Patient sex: F
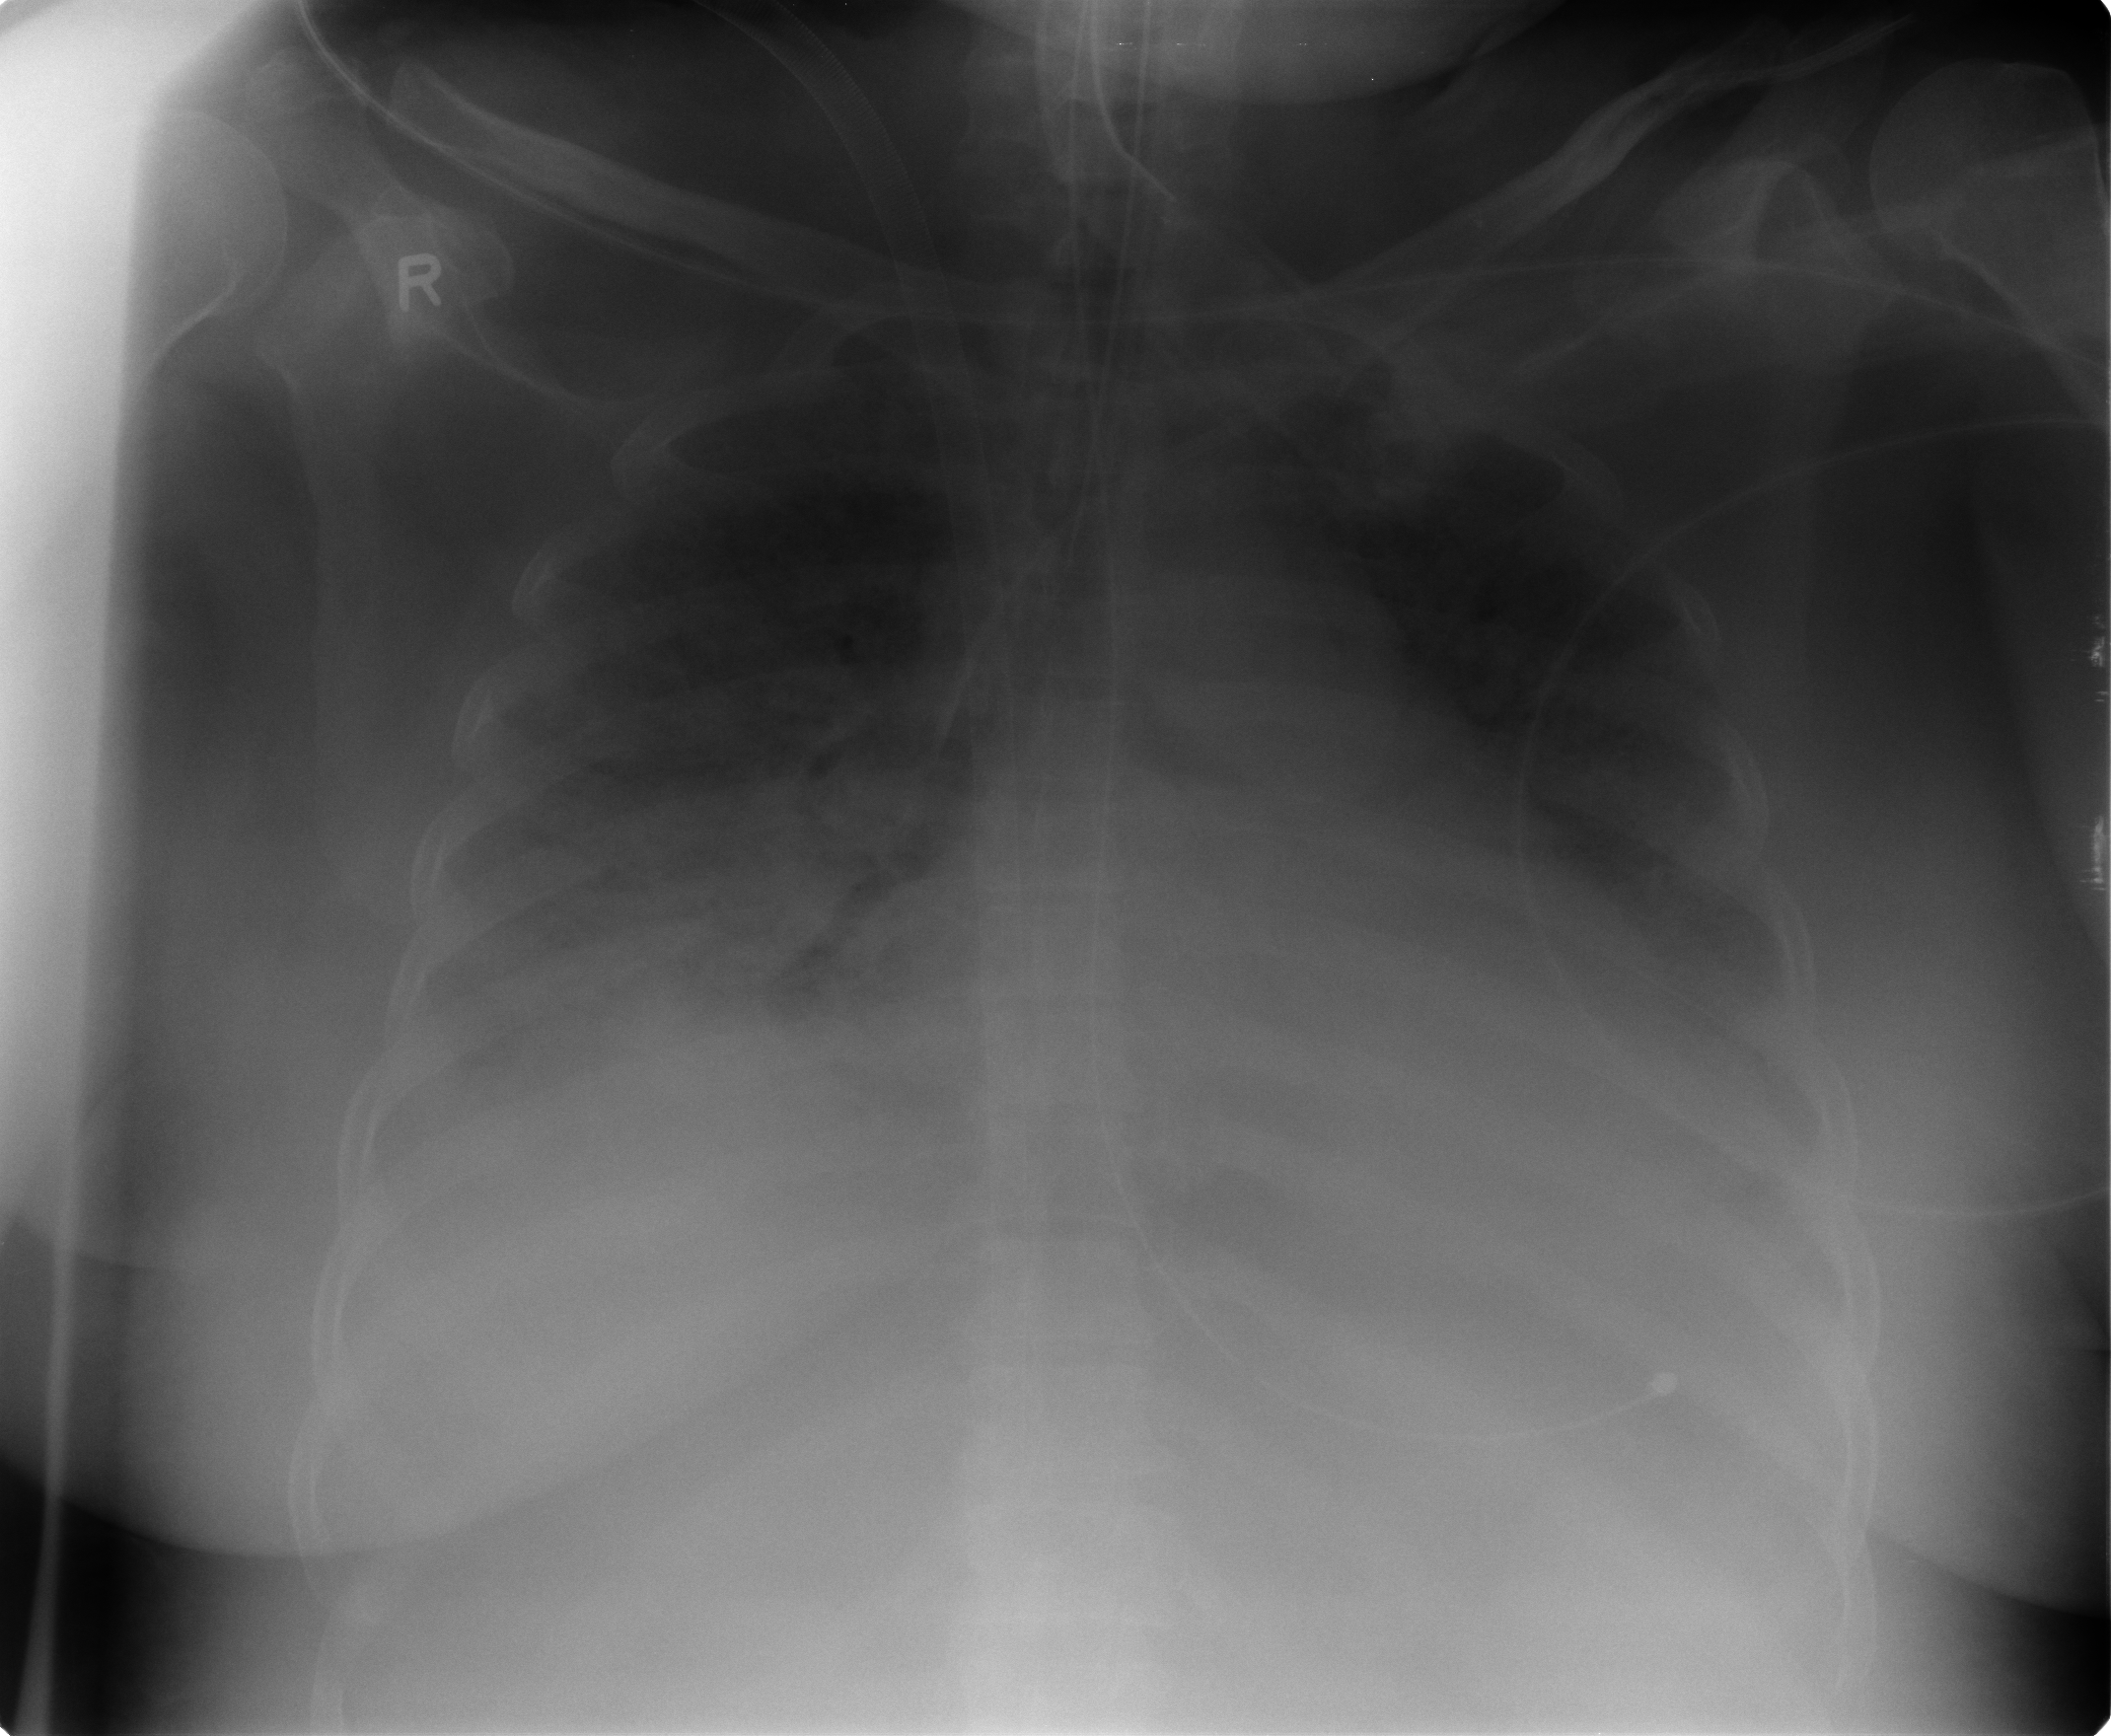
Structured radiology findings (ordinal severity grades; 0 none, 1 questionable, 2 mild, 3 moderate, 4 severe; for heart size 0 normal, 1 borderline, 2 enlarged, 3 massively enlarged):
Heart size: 2
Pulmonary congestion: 2
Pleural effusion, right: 3
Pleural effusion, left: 2
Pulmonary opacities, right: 3
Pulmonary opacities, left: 2
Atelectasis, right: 3
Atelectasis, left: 3